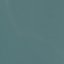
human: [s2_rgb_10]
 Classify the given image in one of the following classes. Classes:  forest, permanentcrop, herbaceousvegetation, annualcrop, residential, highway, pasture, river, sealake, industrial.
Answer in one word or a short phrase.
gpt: SeaLake